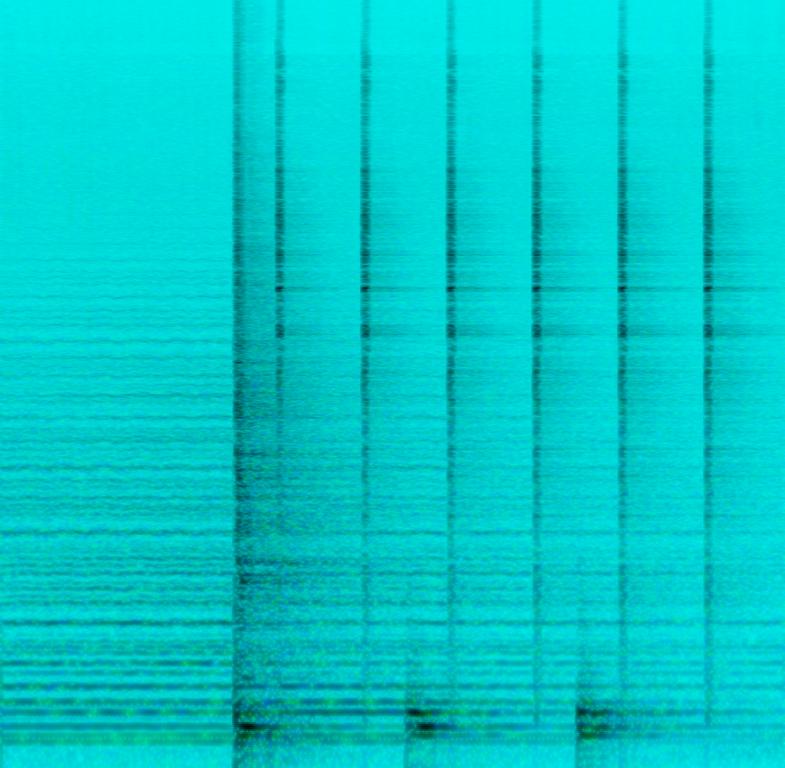
This song features the sound of the watch machine gears moving. It is the sound of the watch click. It is accompanied by the sound of a synth which swells till the end. A bass sound is played once after the first watch click and then once in between the fourth and fifth click. Thereafter, the bass sound is repeated after every two clicks. This song has no voices. This sound can be played in a movie where a bank robber is about to steal from a large bank.